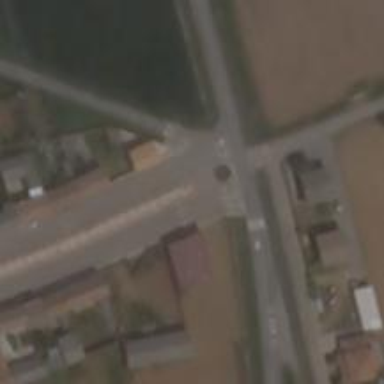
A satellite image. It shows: Crossing on the road.